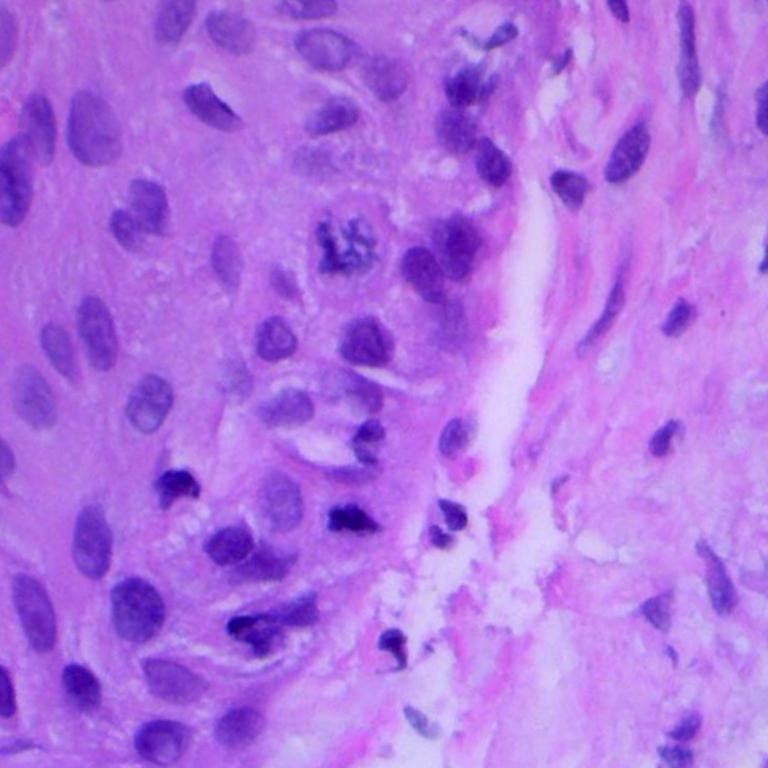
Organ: lung
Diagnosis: squamous carcinomas